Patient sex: M
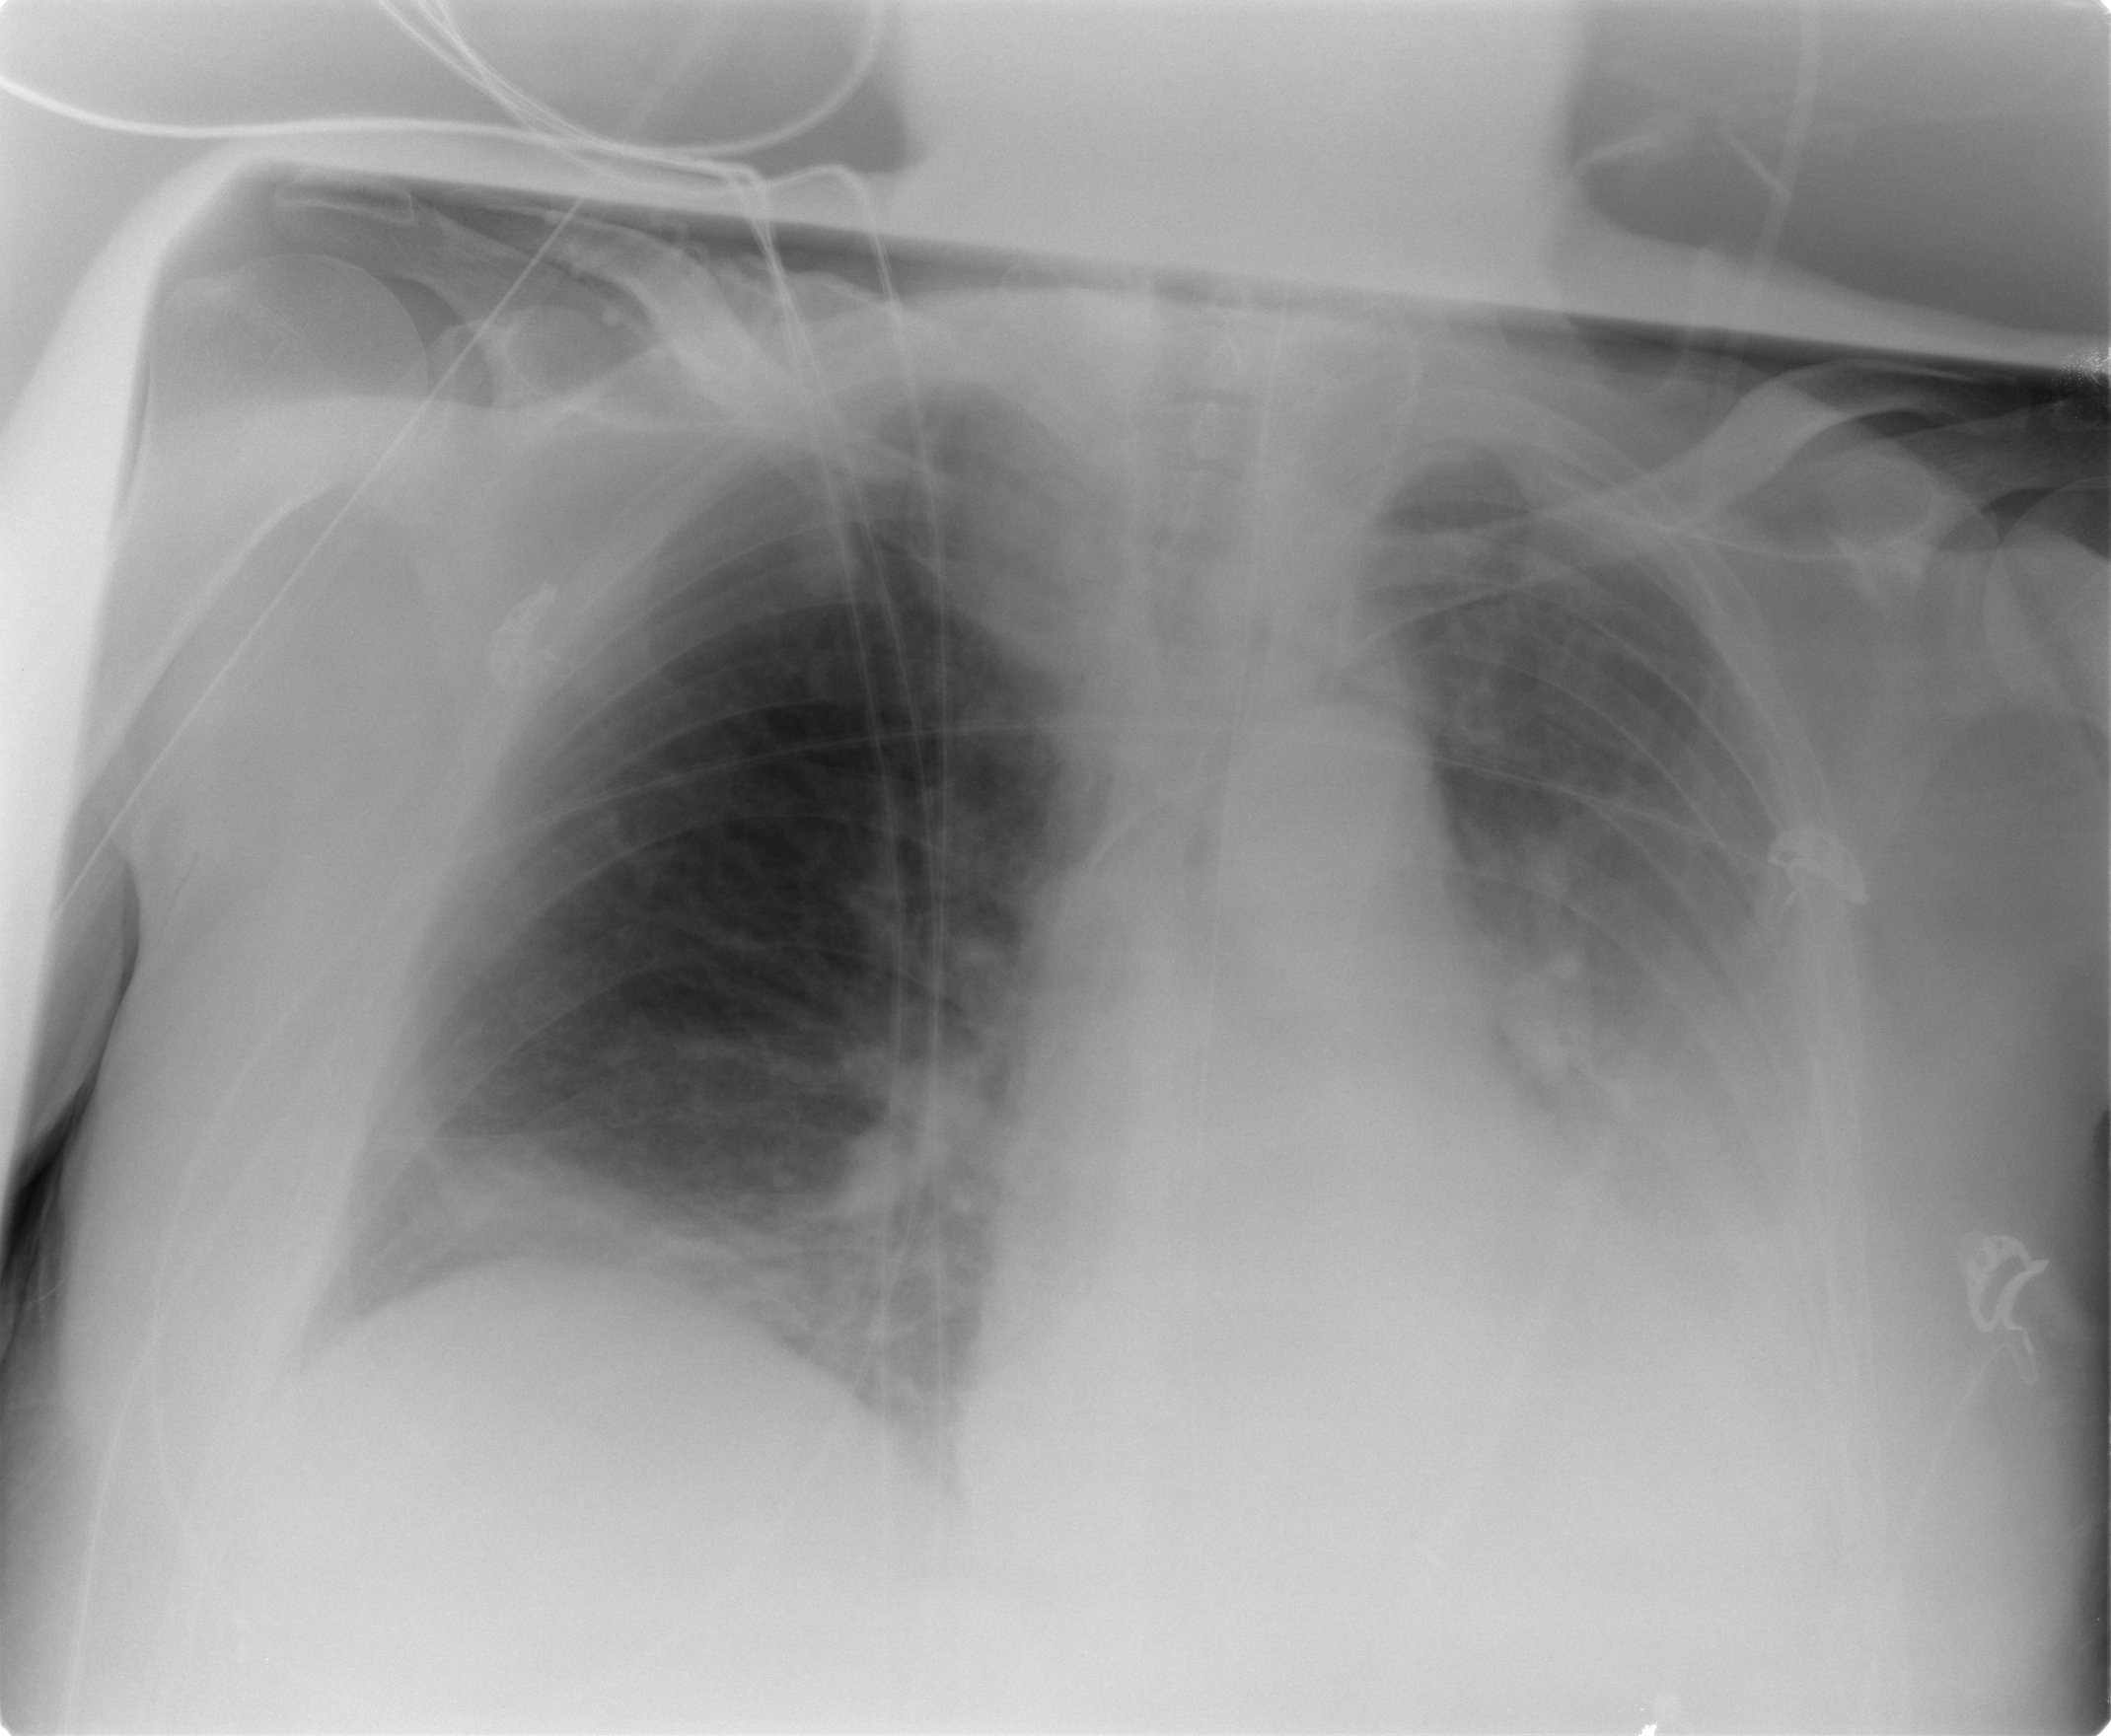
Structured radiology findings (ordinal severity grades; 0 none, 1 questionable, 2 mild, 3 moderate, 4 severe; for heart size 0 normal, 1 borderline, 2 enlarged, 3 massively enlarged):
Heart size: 2
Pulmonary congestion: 1
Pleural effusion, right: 1
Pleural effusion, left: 2
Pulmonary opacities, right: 2
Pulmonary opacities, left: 2
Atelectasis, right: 2
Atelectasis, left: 2